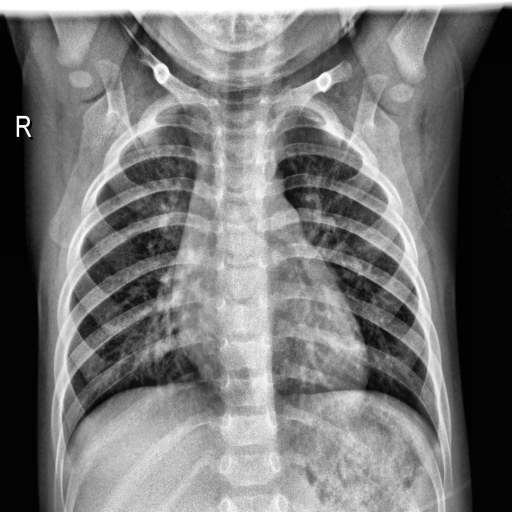
Finding: NORMAL